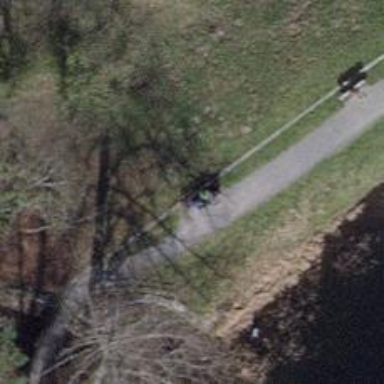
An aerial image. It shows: Bench.